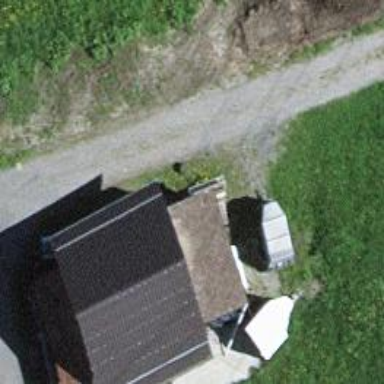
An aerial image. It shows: Farm auxiliary building.